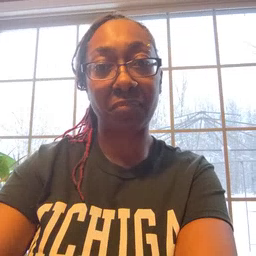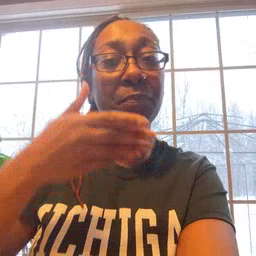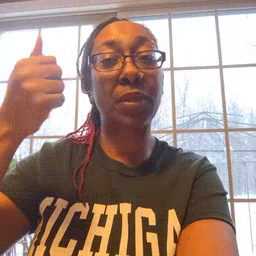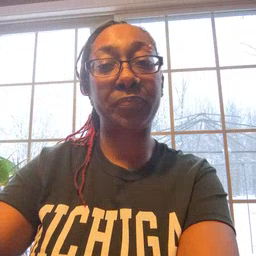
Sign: better